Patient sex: F
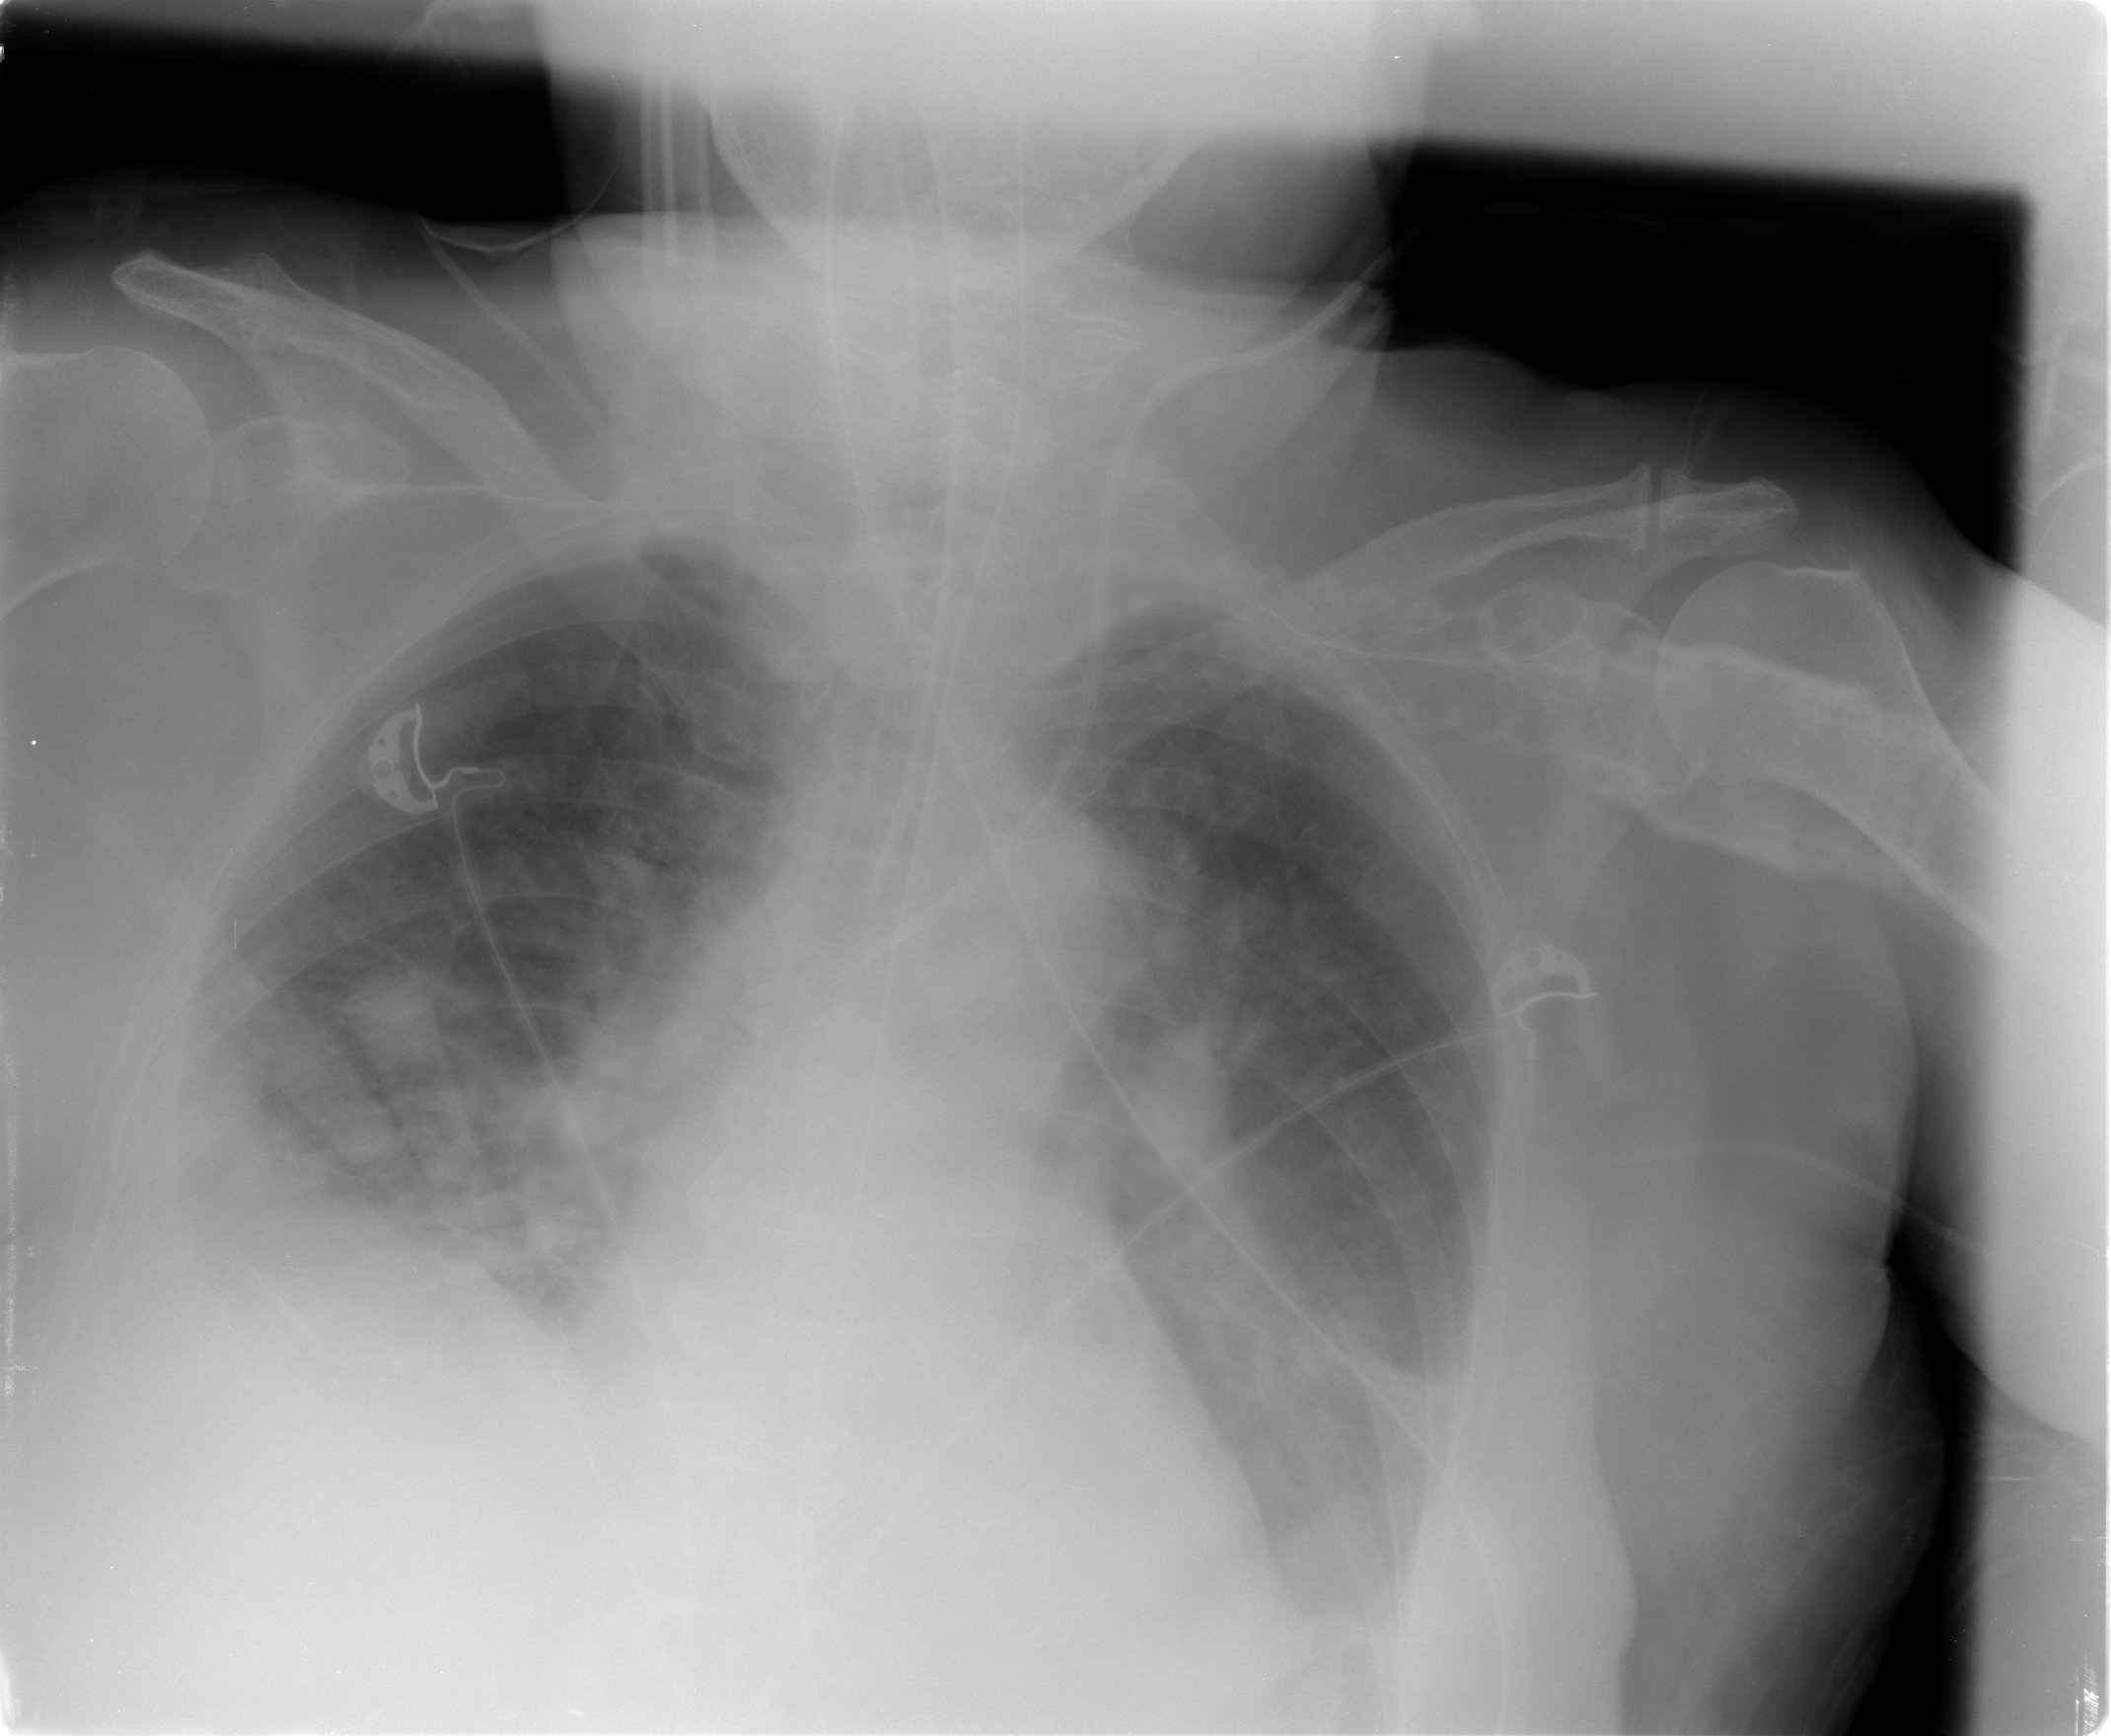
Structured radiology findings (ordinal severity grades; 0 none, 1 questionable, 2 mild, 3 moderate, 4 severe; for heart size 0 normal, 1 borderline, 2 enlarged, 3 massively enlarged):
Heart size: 0
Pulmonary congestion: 2
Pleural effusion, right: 2
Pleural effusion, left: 2
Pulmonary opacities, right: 3
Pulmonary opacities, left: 2
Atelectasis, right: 2
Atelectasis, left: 2